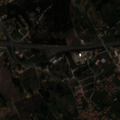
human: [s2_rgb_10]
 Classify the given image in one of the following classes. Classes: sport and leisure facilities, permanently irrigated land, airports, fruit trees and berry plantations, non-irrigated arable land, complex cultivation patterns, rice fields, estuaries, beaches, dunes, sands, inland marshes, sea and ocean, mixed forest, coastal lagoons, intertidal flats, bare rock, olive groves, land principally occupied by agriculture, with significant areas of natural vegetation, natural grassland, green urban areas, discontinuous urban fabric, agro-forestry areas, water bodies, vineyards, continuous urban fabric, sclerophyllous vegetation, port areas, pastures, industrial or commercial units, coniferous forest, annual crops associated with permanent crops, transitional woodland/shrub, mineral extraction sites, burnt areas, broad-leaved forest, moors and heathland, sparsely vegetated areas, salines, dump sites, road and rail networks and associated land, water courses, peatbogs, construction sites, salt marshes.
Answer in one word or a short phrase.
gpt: discontinuous urban fabric, complex cultivation patterns, mixed forest